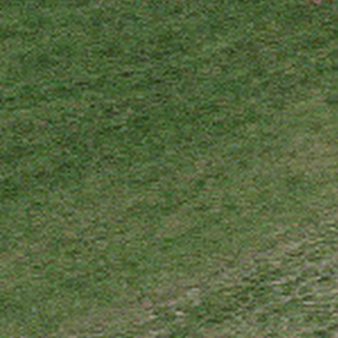
Label: other